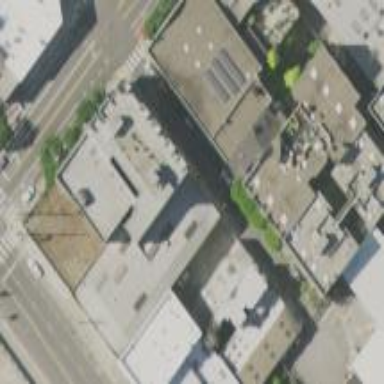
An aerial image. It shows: Building.